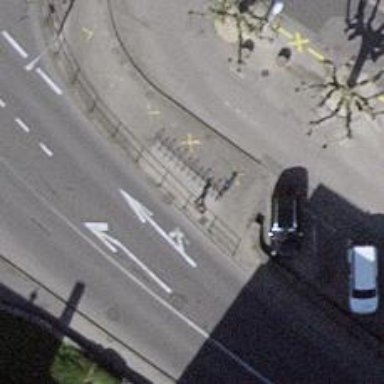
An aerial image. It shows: Bicycle parking area with stands available.